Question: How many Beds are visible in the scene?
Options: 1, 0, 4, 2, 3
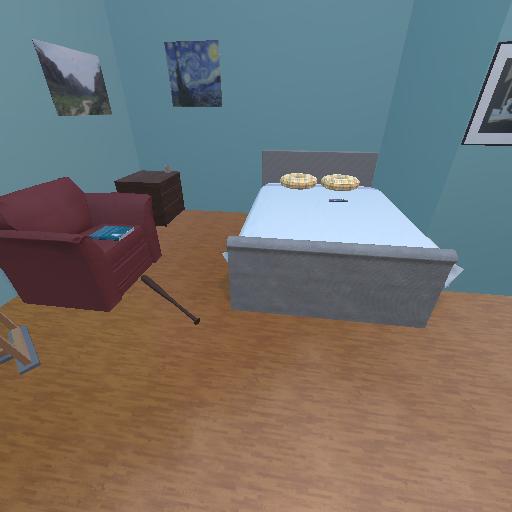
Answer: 1